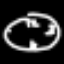
Label: clock